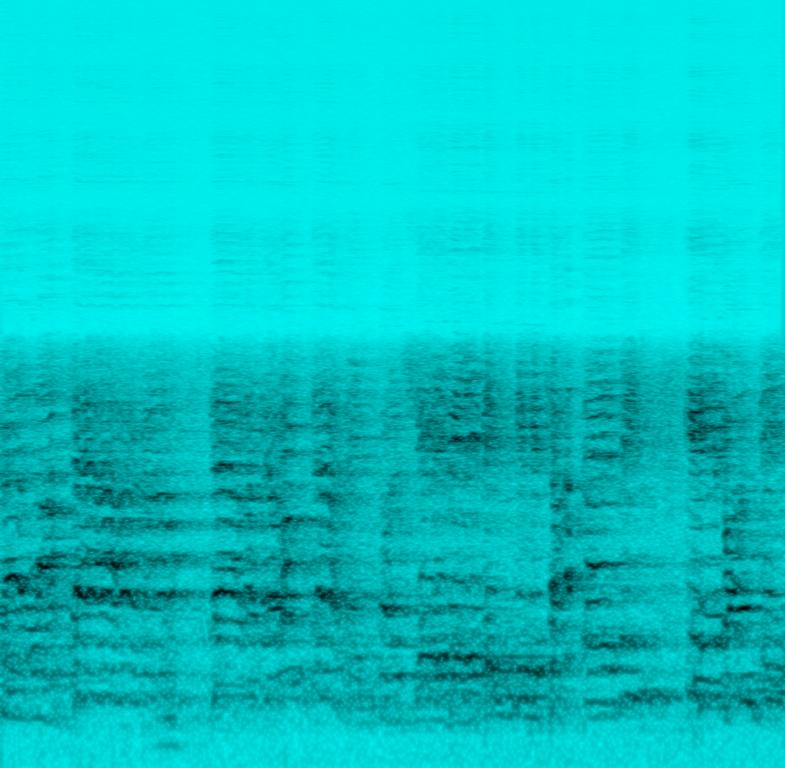
This is a live performance by a female vocal quartet. They harmonise their voices and sing in a vibrant and cheerful way. They sing in French. Later, we hear two violins playing in sync as well as an accordion. The recording quality of the audio is poor.